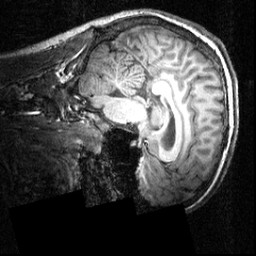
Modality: T1w
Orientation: sagittal
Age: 18
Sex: male
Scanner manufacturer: siemens
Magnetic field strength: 3.951 T
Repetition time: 1.5 s
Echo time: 0.00335 s